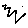
Label: zigzag